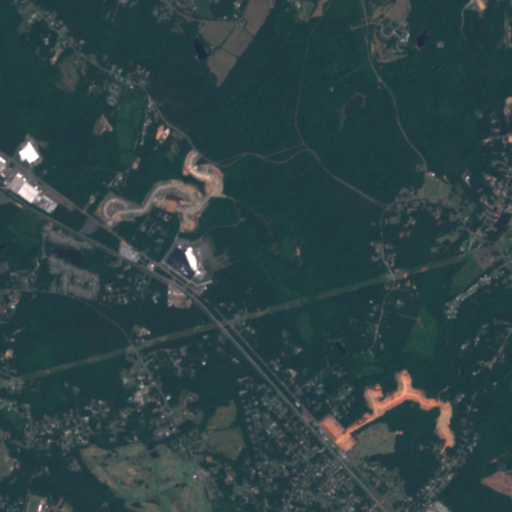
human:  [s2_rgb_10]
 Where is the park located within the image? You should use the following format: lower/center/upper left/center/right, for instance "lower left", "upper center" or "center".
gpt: The park is located in the lower of the image.
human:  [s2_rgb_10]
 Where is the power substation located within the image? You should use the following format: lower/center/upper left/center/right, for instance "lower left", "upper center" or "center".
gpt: The power substation is located in the center of the image.
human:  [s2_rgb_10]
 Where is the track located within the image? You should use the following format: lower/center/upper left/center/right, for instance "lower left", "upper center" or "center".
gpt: The track is located in the lower left of the image.
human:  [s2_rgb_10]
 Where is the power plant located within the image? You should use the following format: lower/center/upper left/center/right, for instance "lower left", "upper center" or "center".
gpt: There is no power plant in the image.